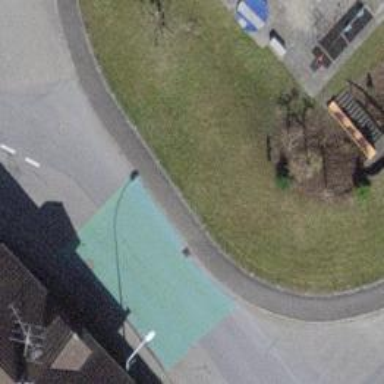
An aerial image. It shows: Kerb serving as barrier.